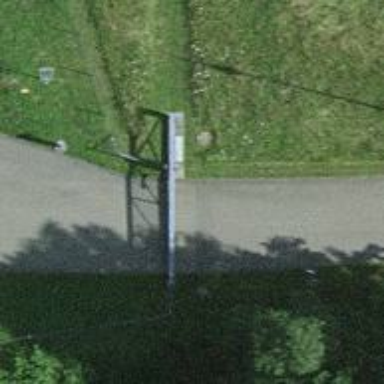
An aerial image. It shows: Gate.